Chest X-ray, AP view. Patient: 59 years old, sex F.
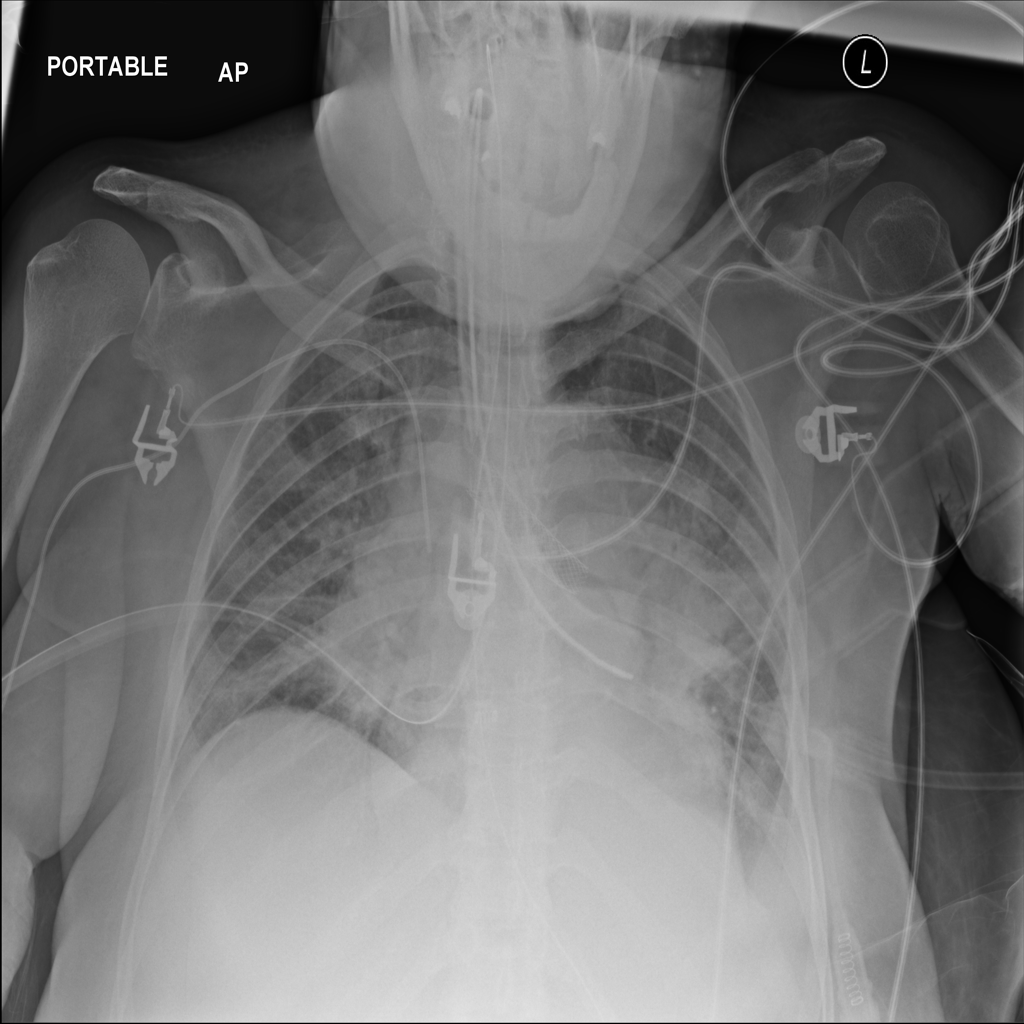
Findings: No Finding